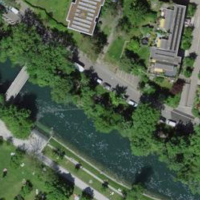
EUNIS habitat code: 53
Species observed at this site:
Martes foina